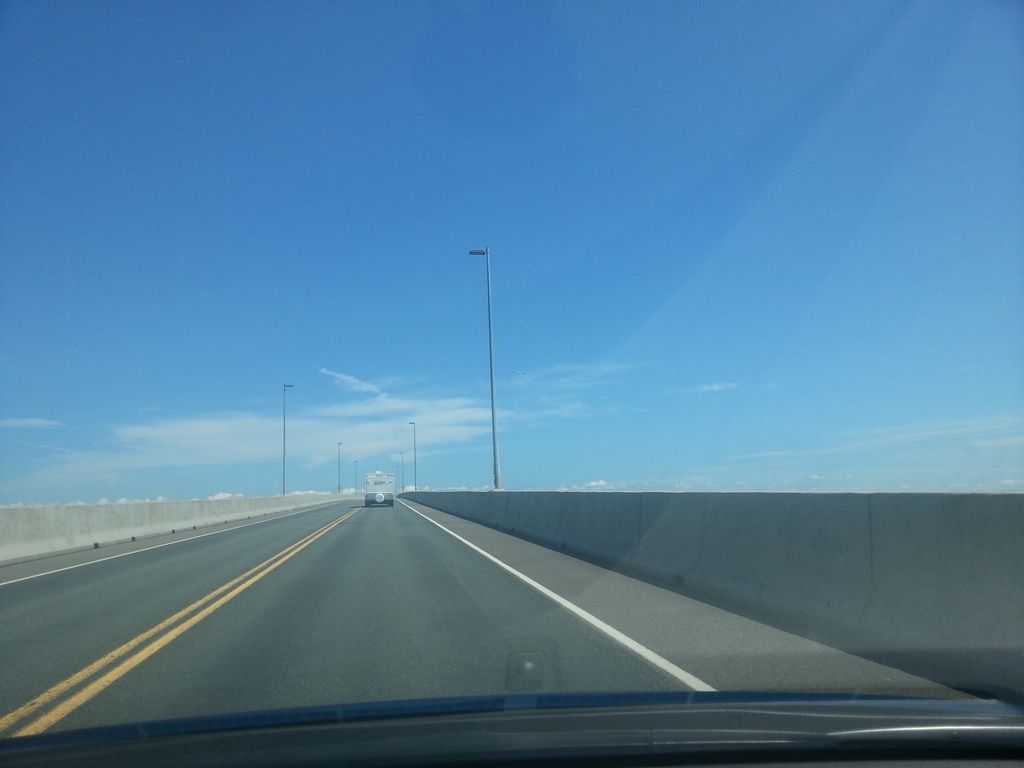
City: charlottetown